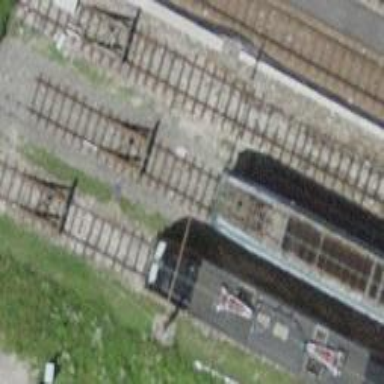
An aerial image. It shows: Railway buffer stop.